Interaction volume radius: 5 \u00c5
Interaction volume height: 15 \u00c5
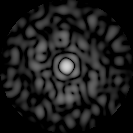
Disorder parameter: 0.8143